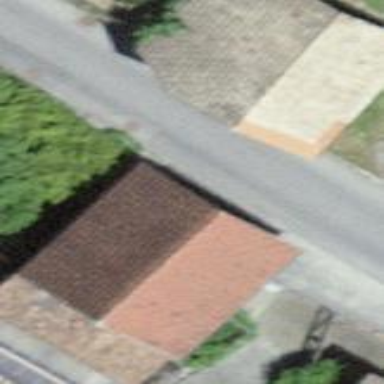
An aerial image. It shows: Rural barn.